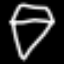
Label: diamond